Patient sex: M
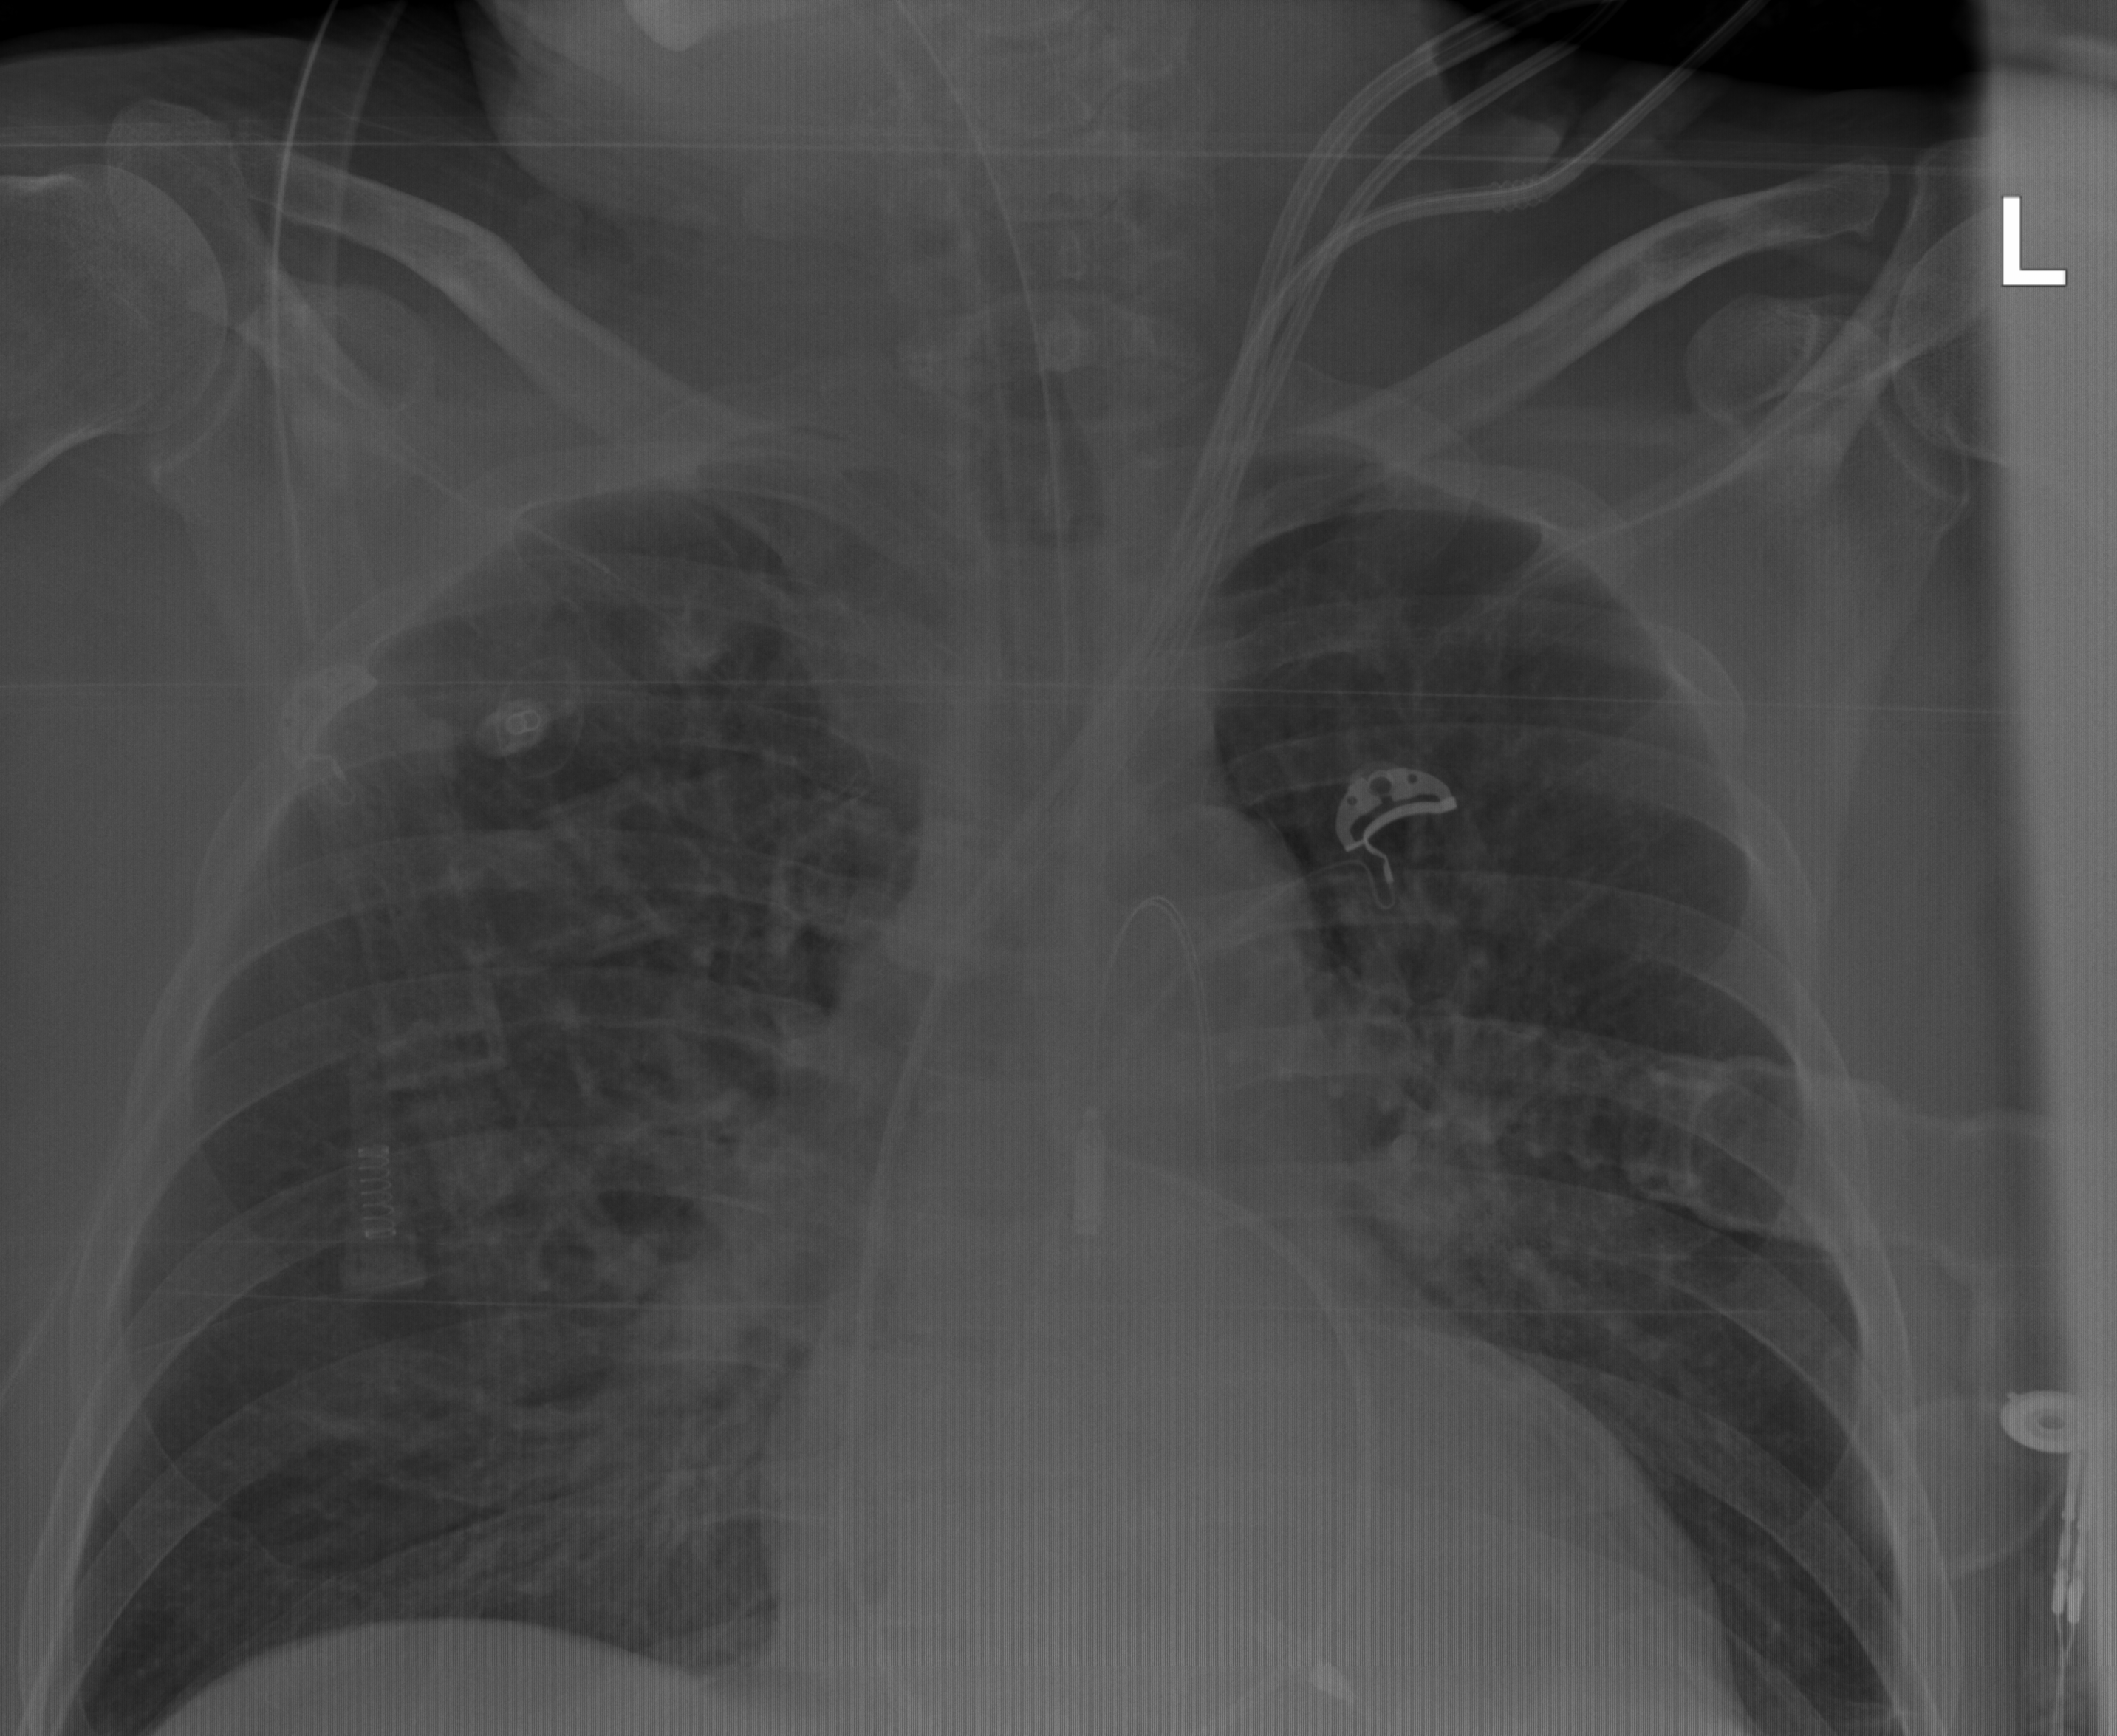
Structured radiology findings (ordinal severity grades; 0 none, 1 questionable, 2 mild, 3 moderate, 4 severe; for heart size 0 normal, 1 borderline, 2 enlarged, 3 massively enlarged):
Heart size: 2
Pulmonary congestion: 2
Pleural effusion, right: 0
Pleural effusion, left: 0
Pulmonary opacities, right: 2
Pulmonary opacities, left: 2
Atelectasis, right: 2
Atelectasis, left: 2